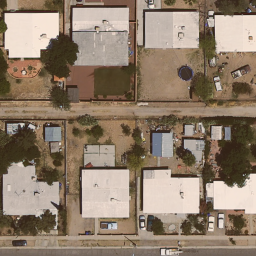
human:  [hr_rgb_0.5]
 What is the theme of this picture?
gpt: medium residential